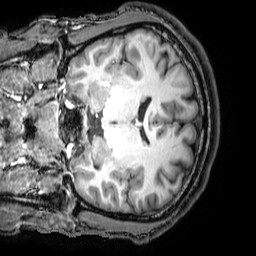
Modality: T1w
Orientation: sagittal
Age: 21
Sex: male
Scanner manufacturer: philips
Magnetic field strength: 3 T
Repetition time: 8.166 s
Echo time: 3.737 s